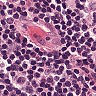
Metastatic tissue present: no